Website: macys
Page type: gifting
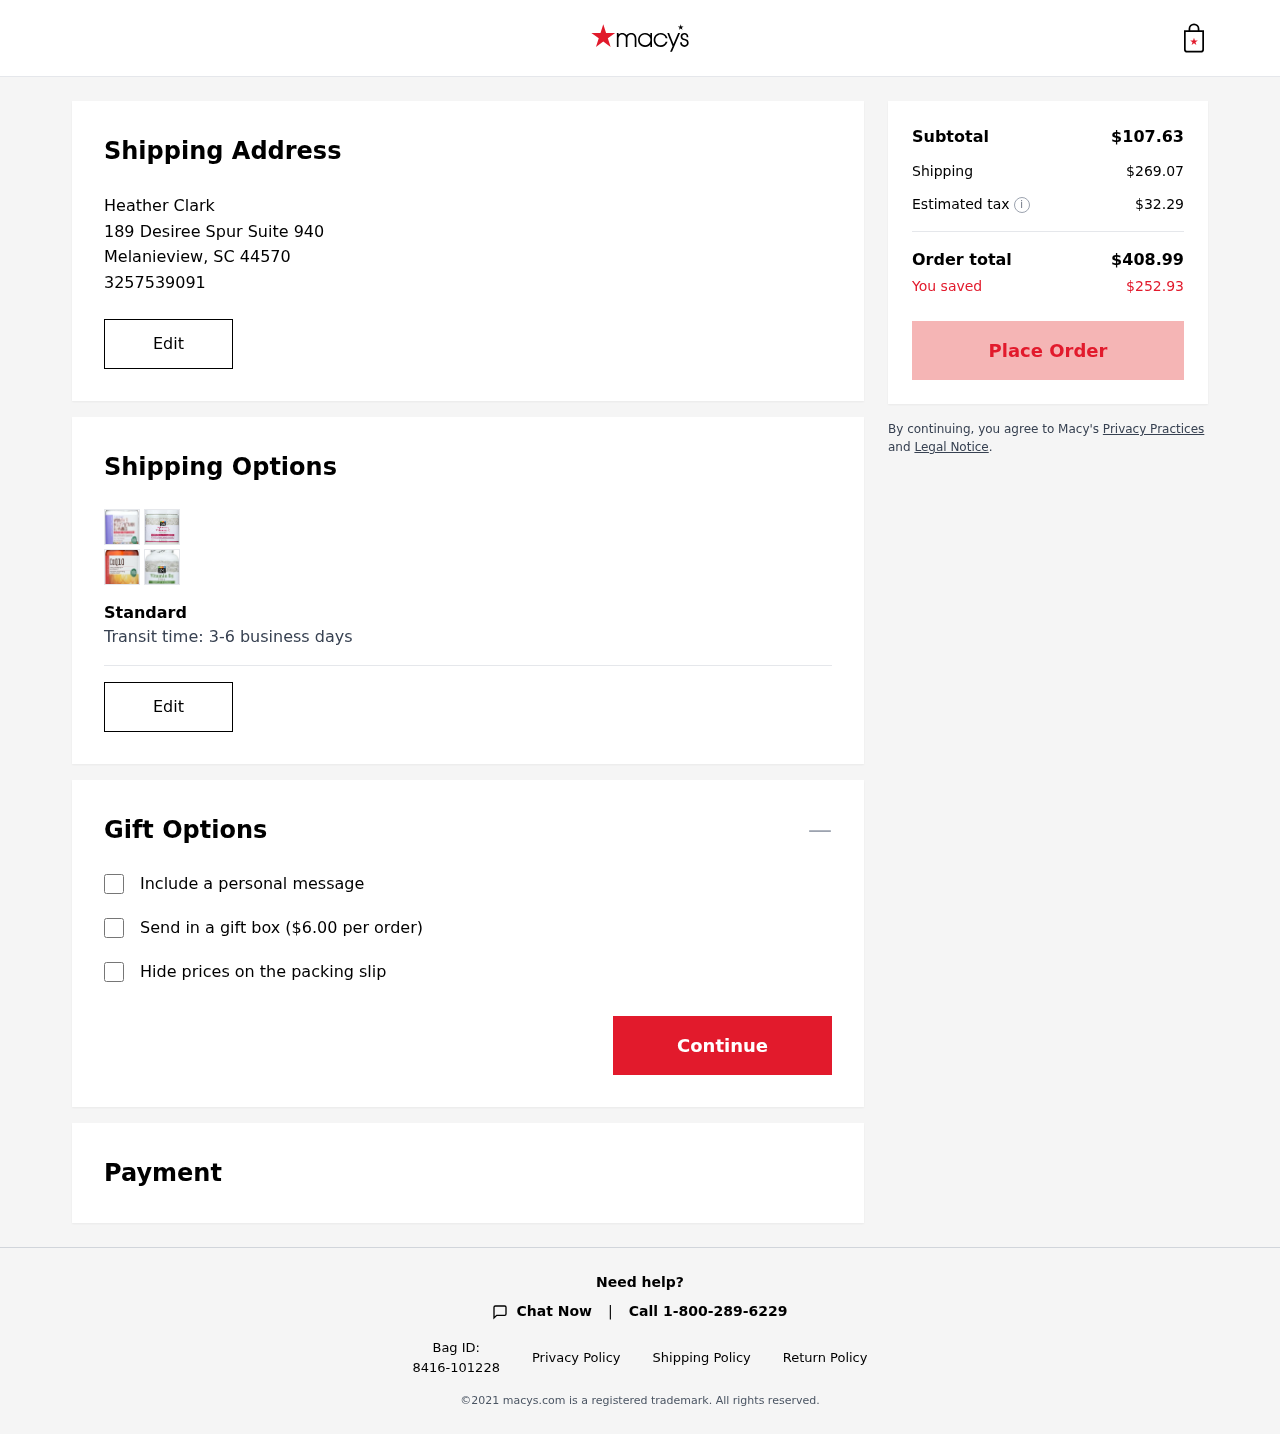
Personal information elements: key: PII_CITY
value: Melanieview
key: PII_FULLNAME
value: Heather Clark
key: PII_PHONE
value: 3257539091
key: PII_POSTCODE
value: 44570
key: PII_STATE_ABBR
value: SC
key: PII_STREET
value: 189 Desiree Spur Suite 940
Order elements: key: ORDER_SUBTOTAL
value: $107.63
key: ORDER_SHIPPING_COST
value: $269.07
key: ORDER_TAX
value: $32.29
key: ORDER_TOTAL
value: $408.99
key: ORDER_SAVINGS
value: $252.93
Other elements: key: GIFT_BOX_PRICE
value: $6.00